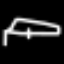
Label: bed